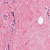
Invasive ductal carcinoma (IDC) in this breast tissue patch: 0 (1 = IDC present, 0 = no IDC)